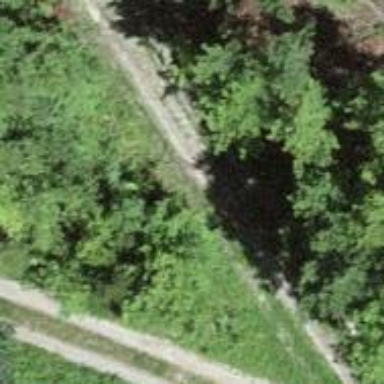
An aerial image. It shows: Path on the ground.